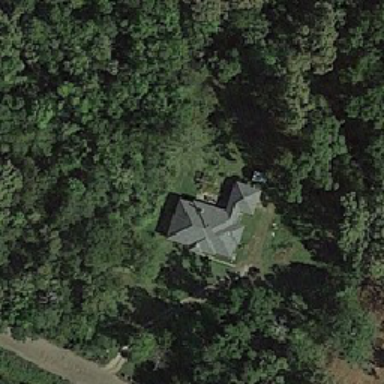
A big square house and a little square house in it .